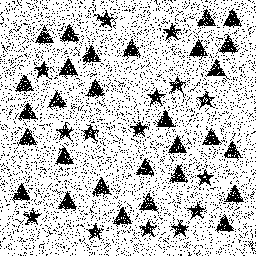
Squares: 0
Triangles: 29
Stars: 15
Total shapes: 44